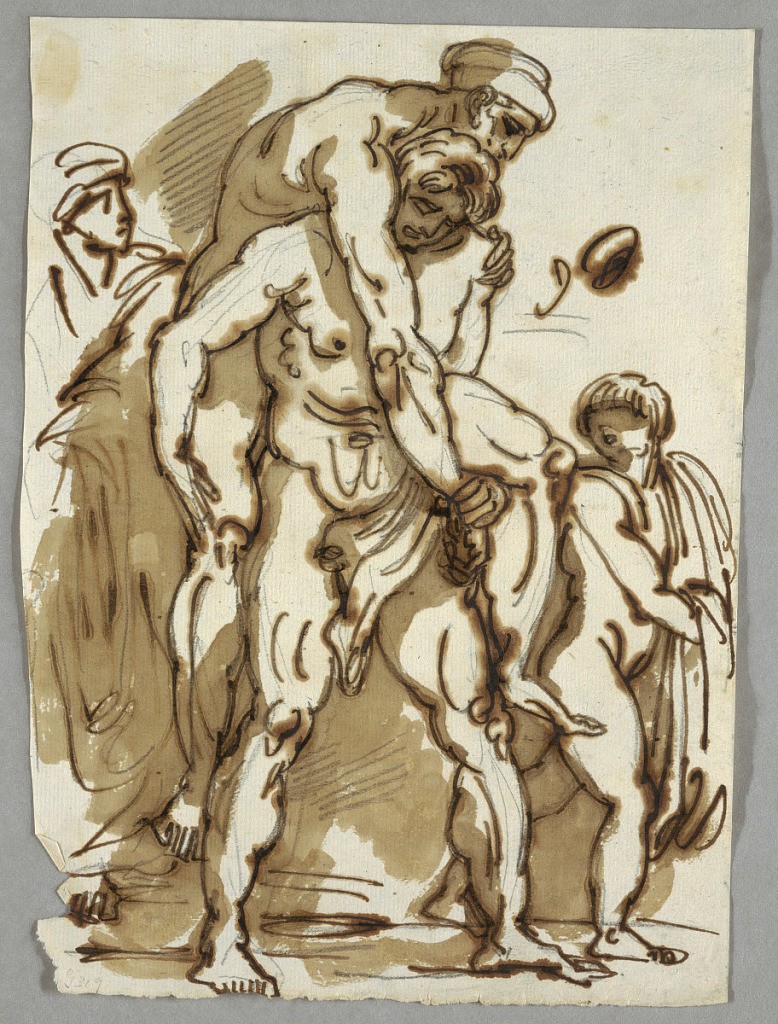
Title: The Aeneas Group from the Conflagration in the Borgo
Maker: Felice Giani, Italian, 1758–1823
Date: ca. 1820
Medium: Pen and brown ink, brush and sepia wash over traces of graphite on off white laid paper
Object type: Drawing
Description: Aeneas carries his father Anchises, on his back, and leads his son Ascanius, by the hand.